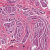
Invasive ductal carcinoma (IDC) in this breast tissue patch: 0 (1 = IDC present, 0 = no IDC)